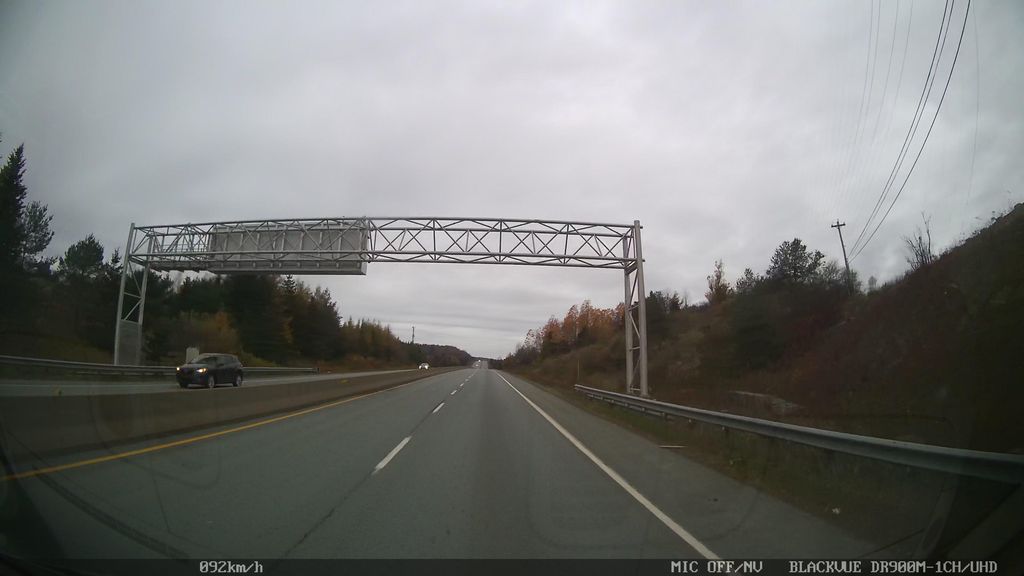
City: halifax